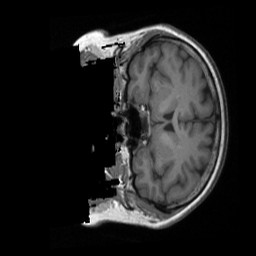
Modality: T1w
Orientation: coronal
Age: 56
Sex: female
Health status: ill
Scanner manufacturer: siemens
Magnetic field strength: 3 T
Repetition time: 1.9 s
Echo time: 0.00247 s